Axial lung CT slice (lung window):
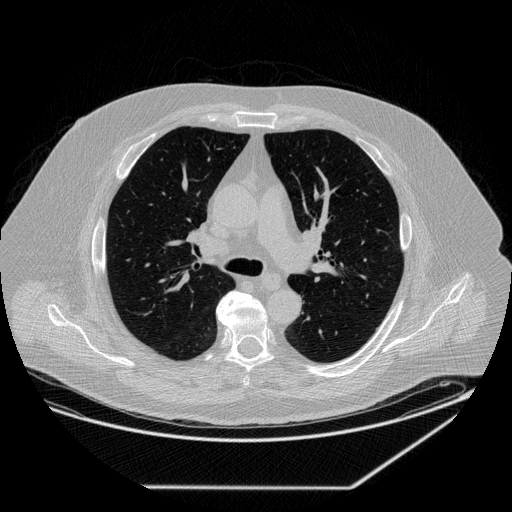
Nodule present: no